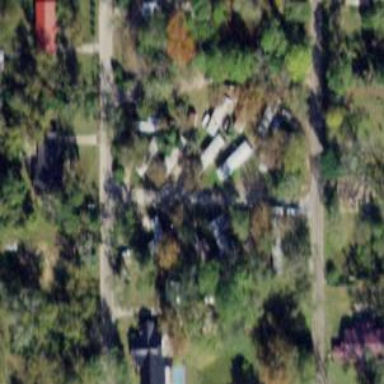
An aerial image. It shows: Residential area known as trailer park.